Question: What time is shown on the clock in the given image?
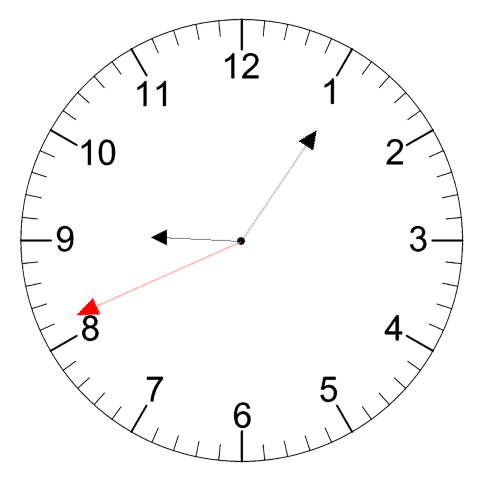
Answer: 09:05:41